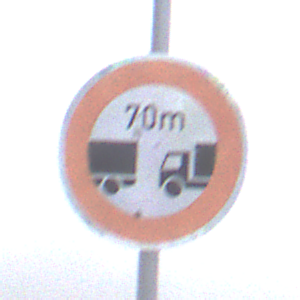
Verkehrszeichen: VerbotUnterschreitenMindestabstand
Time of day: MorningAfternoon
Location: Outdoor (RoadRail)
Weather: Overcast
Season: NotSpecified
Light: Natural